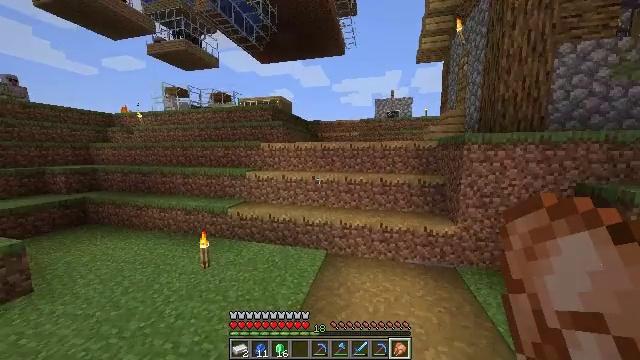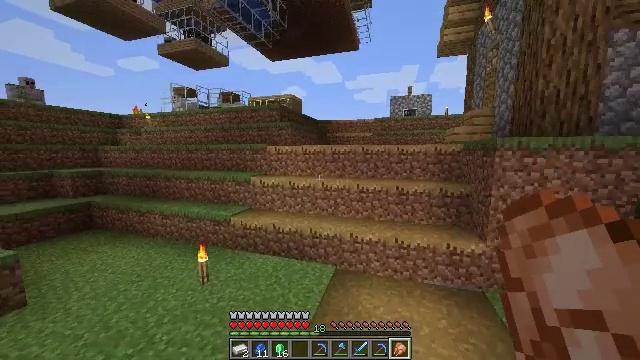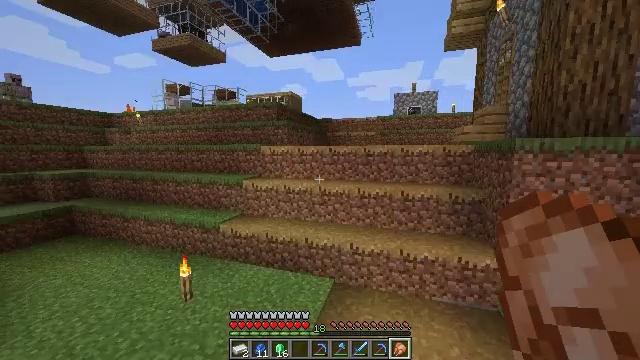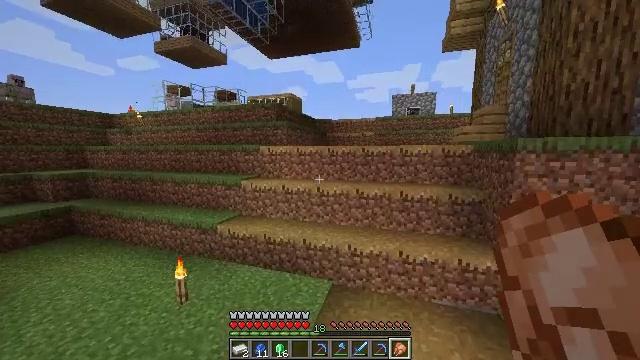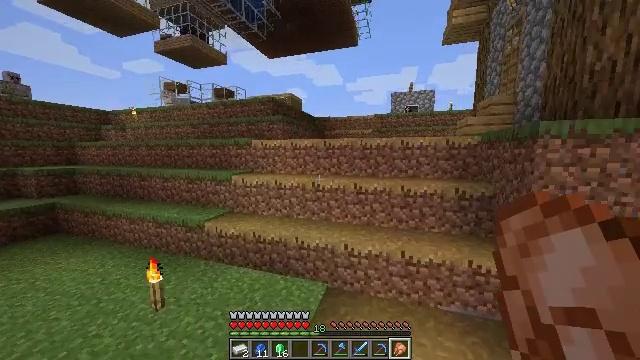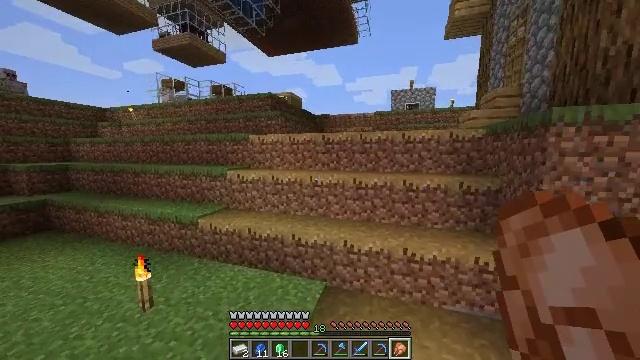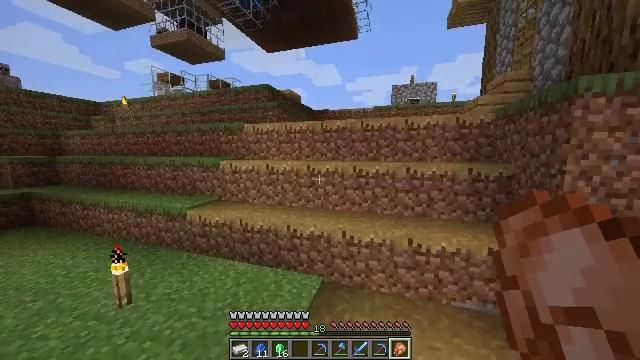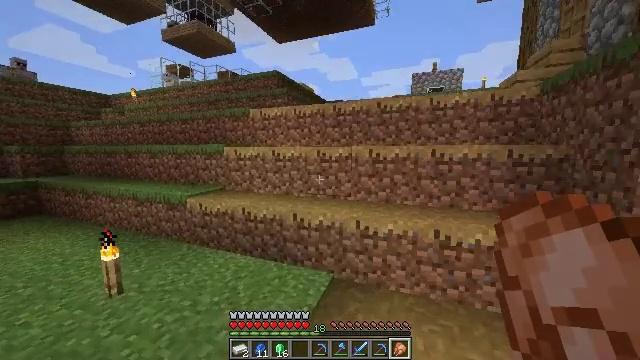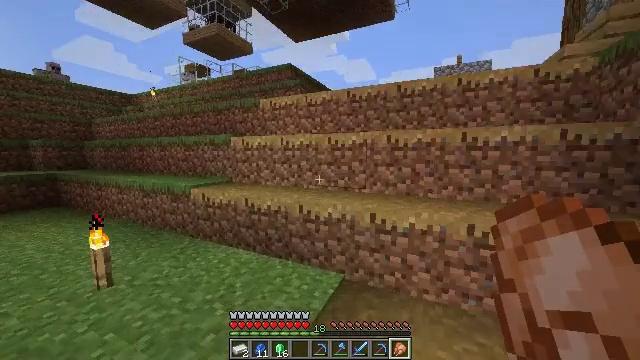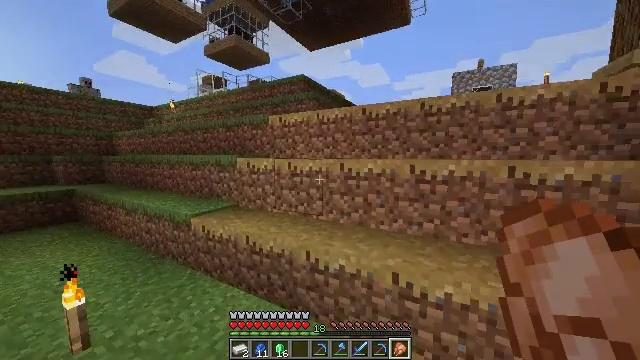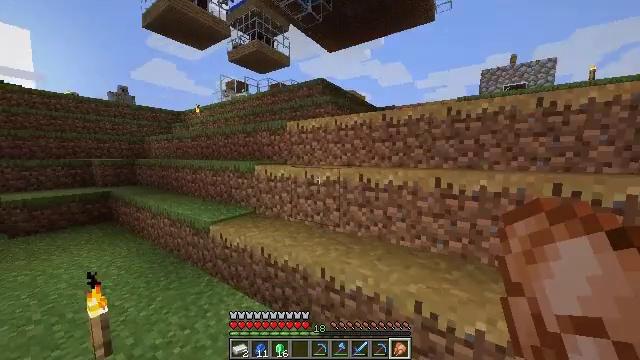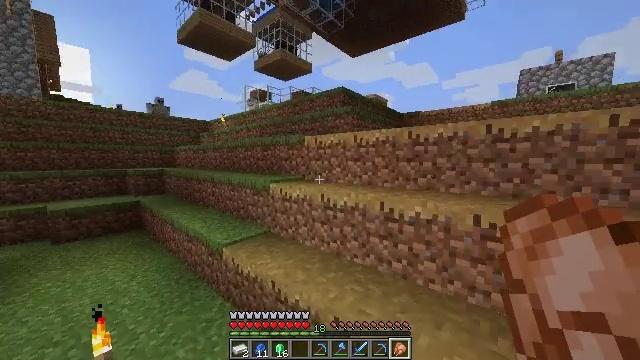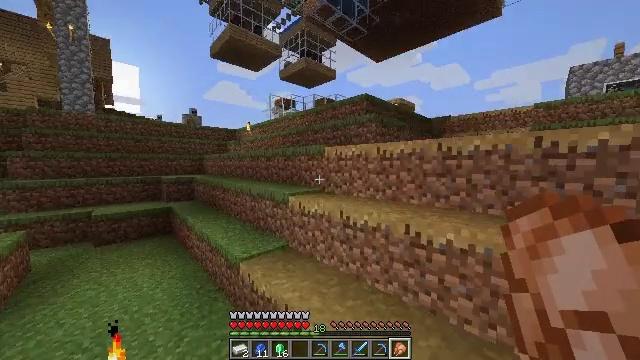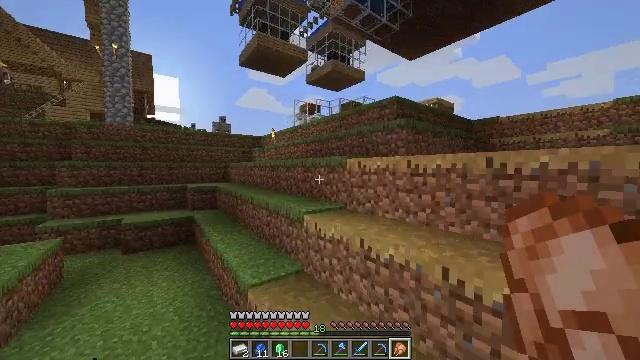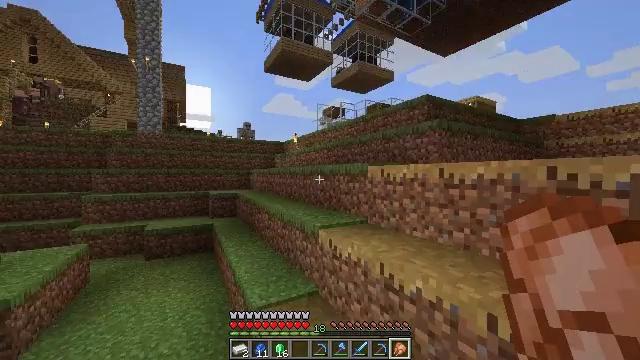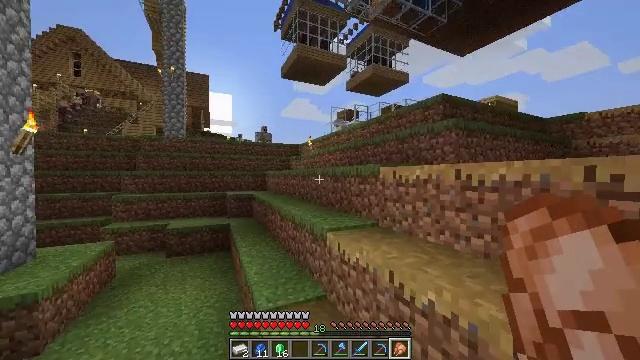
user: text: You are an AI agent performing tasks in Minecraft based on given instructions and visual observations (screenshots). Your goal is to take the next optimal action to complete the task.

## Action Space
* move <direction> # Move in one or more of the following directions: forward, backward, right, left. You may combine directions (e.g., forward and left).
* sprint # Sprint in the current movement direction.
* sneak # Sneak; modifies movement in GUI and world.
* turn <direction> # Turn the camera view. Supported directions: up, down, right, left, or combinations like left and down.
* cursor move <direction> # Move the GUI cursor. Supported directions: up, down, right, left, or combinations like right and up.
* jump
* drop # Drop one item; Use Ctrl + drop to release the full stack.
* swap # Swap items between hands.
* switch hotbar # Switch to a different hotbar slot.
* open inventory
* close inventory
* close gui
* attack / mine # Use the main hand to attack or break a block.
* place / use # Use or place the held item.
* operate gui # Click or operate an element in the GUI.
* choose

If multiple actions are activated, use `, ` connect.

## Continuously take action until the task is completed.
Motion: motion action
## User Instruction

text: Craft an emerald with the available materials.
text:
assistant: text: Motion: move forward, turn left, jump
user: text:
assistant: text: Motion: move forward, jump
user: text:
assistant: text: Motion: move forward, jump
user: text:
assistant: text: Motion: move forward, jump
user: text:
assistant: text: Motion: move forward, jump
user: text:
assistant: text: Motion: move forward, jump
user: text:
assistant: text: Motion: move forward, turn left, jump
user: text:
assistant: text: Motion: move forward, turn left, jump
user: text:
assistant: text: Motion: move forward, sprint, turn left, jump
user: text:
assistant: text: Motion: move forward, sprint, turn left, jump
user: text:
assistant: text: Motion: move forward, sprint, turn left, jump
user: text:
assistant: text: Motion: move forward, sprint, turn left and up, jump
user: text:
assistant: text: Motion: move forward, turn left and up, jump
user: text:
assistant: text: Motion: move forward, turn left and up, jump
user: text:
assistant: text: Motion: move forward, turn left, jump
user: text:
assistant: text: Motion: move forward, turn left, jump
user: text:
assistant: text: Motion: move forward, jump
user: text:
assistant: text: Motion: move forward, jump
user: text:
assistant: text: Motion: move forward, jump
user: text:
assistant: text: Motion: move forward, sprint, jump
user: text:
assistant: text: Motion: move forward, sprint, jump
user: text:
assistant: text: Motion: move forward, sprint, jump
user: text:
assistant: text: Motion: move forward, sprint, jump
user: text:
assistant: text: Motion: move forward, turn left, jump
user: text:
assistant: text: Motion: move forward, jump
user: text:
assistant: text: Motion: move forward, jump
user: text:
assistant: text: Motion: move forward, jump
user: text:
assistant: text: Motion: move forward, sprint, jump
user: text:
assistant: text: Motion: move forward, sprint, jump
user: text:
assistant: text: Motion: move forward, sprint, jump